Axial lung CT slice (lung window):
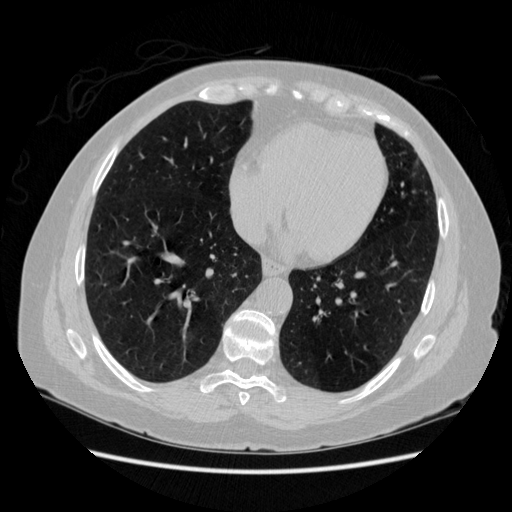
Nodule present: no